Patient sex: F
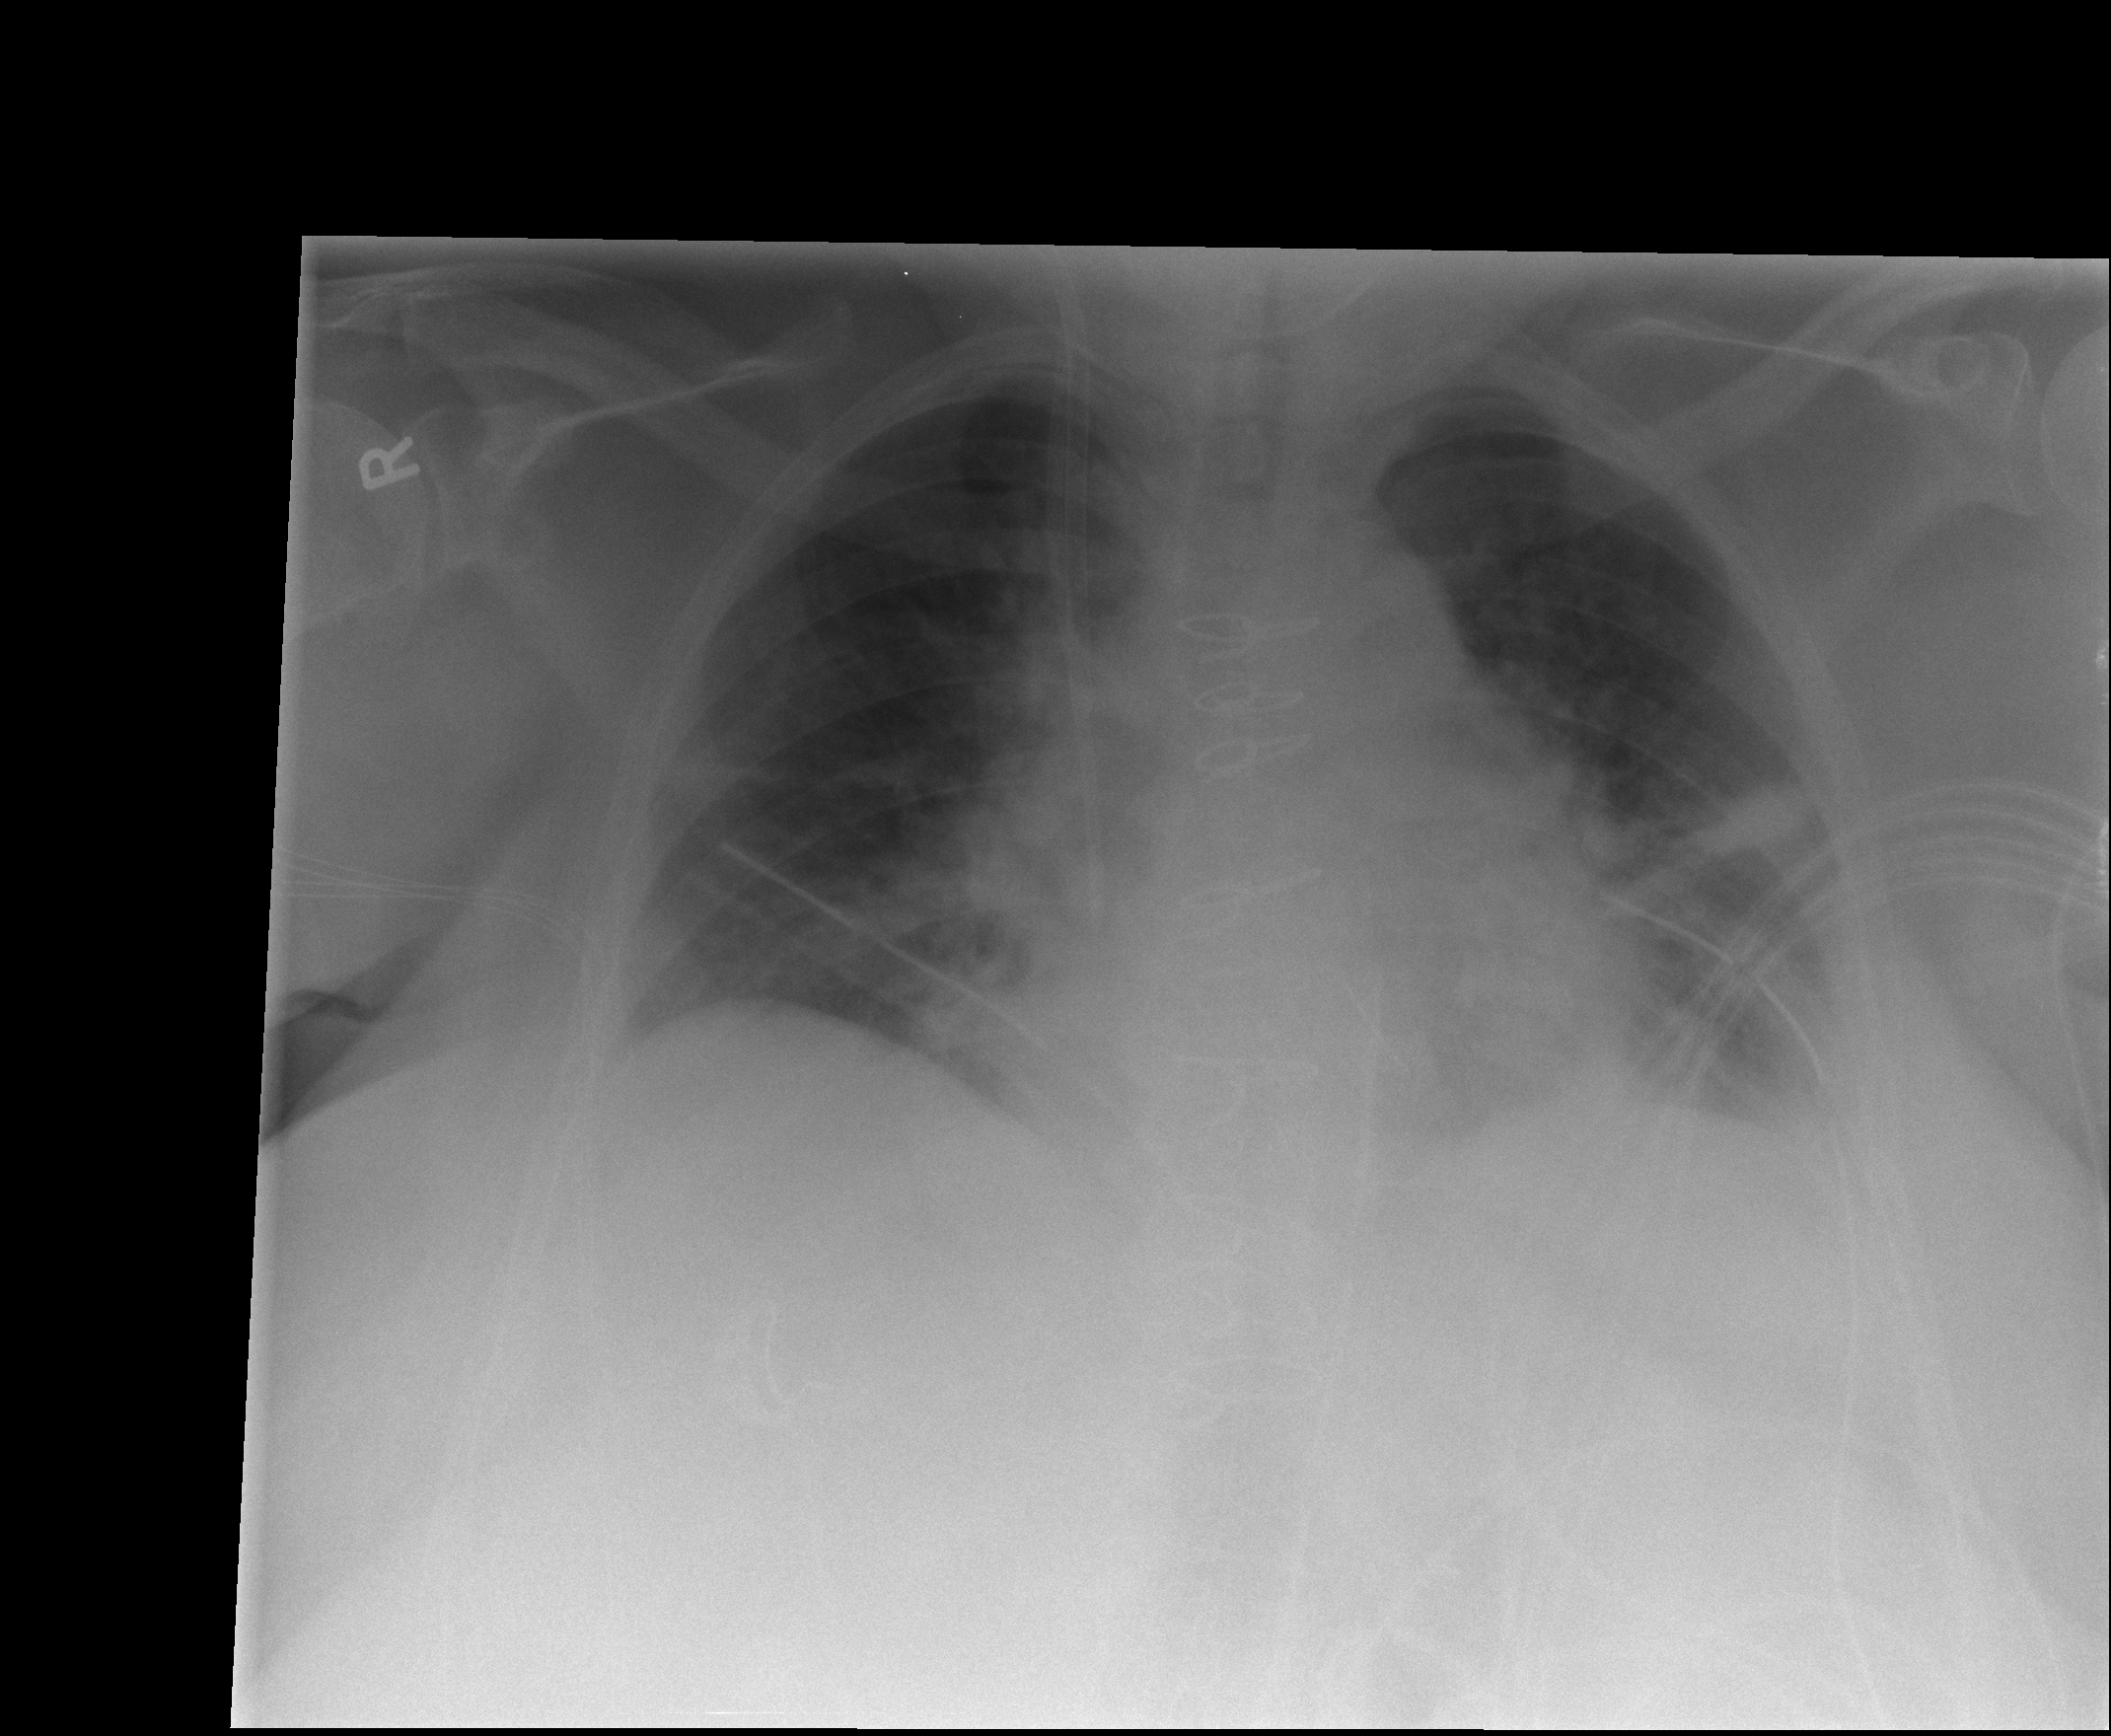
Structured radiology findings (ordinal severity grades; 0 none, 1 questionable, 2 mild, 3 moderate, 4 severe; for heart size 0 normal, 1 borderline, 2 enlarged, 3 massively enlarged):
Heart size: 0
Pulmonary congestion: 2
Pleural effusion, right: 0
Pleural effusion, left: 2
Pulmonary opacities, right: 0
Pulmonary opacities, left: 0
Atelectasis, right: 0
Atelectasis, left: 2